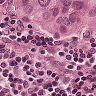
Metastatic tissue present: yes